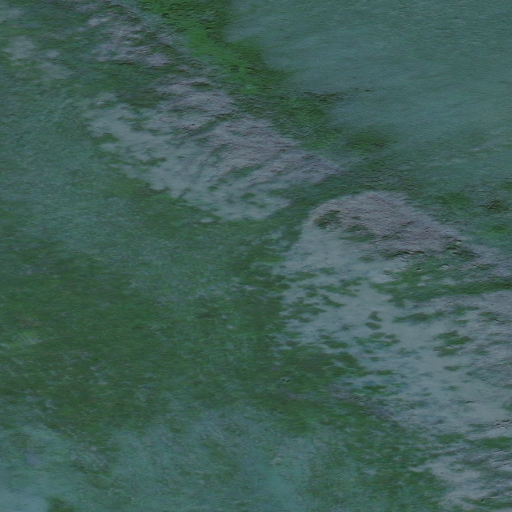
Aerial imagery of mountain in Alaska named Seven Dikes Mountain containing only unknown